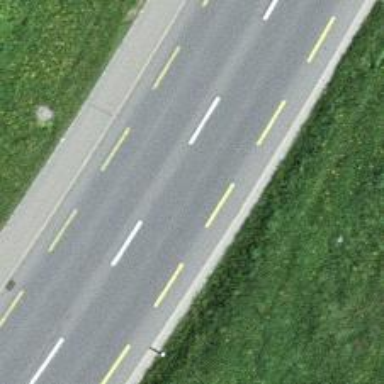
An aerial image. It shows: Primary highway with asphalt surface and lanes for cycling on both sides.